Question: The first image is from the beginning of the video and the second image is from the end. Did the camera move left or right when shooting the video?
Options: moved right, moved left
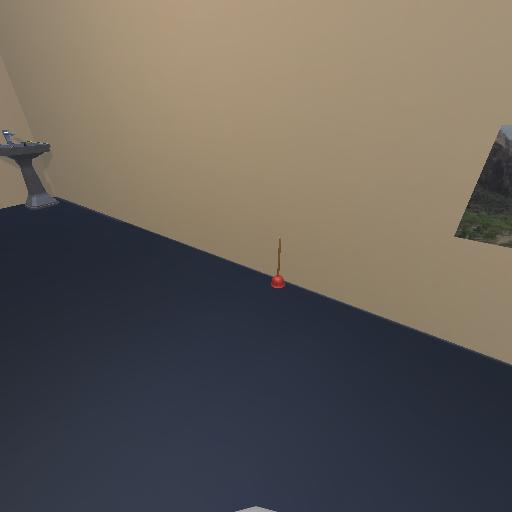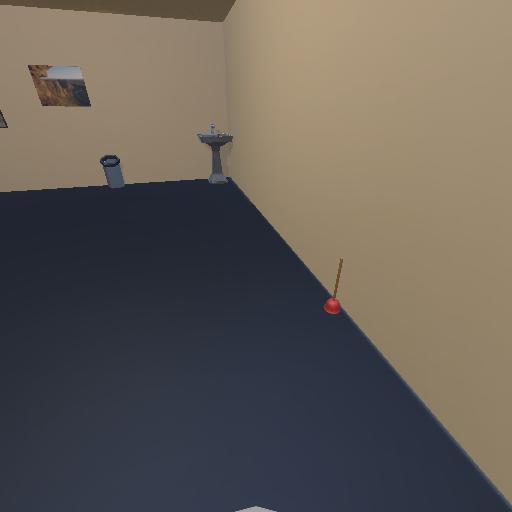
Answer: moved right